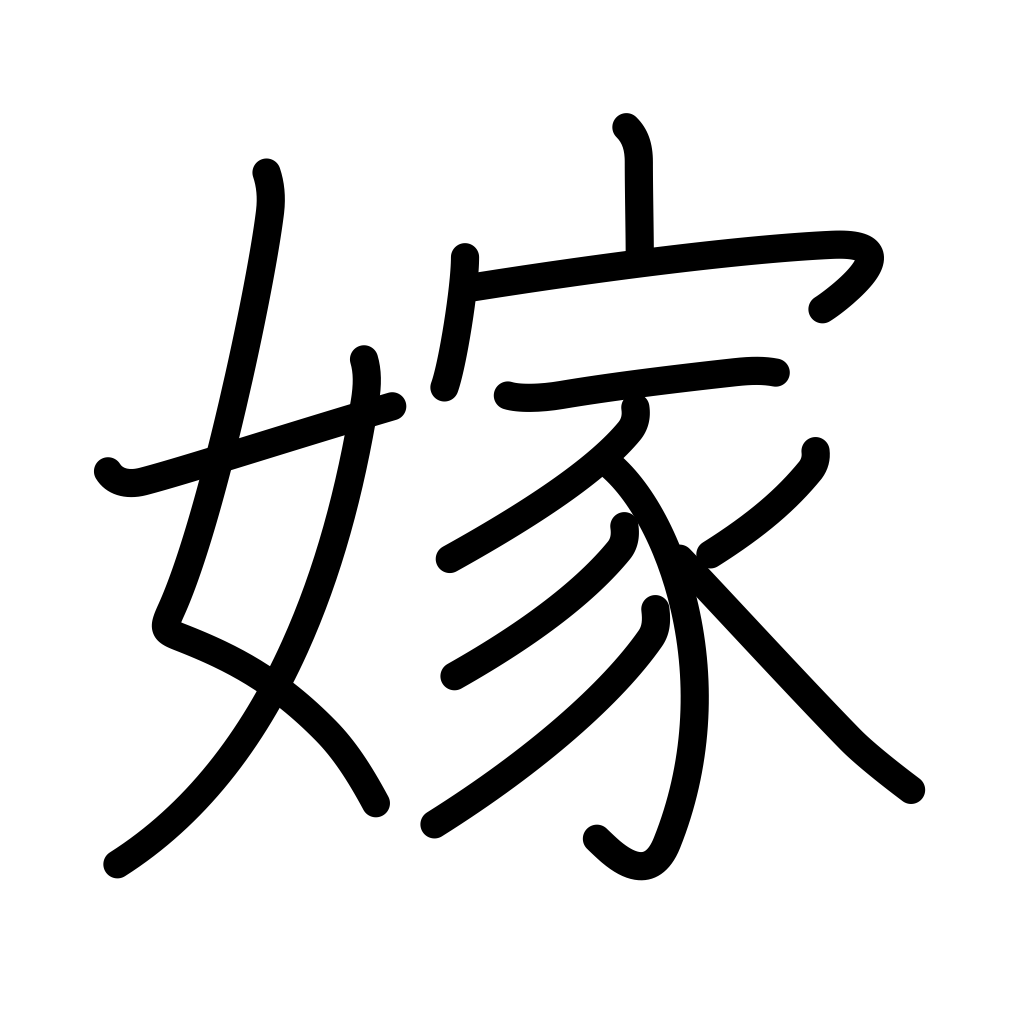
Meaning: marry into, bride